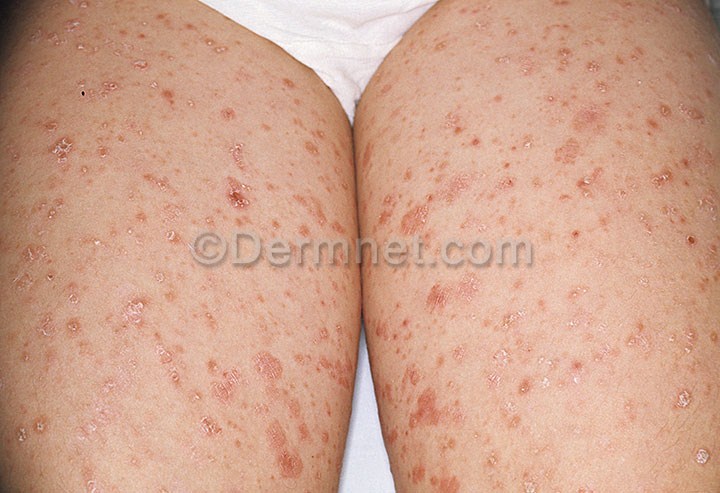
Disease: Psoriasis pictures Lichen Planus and related diseases